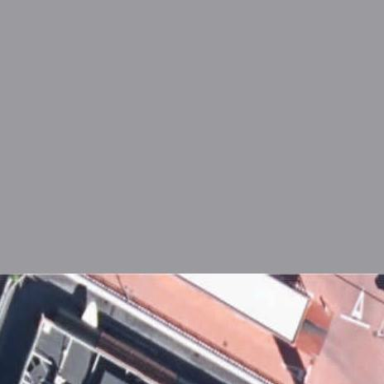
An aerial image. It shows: Building that houses restaurant.